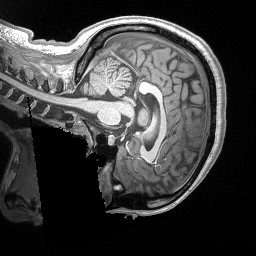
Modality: T1w
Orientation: sagittal
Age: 22
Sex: female
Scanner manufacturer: siemens
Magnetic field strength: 3 T
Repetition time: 2.2 s
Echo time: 0.00169 s